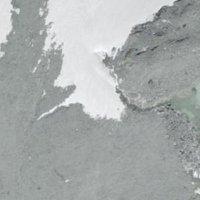
EUNIS habitat code: 48
Species observed at this site:
Geum reptans